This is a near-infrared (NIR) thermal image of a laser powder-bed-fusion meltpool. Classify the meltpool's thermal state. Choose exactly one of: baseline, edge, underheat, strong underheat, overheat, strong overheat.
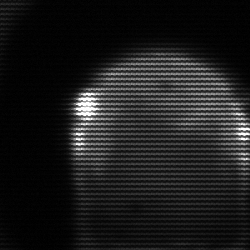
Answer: edge